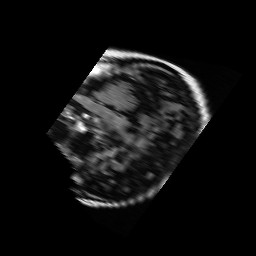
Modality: FLAIR
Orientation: sagittal
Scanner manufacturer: ge
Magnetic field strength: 1.5 T
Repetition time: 8.002 s
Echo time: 0.1252 s